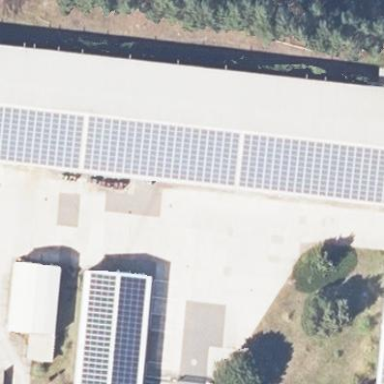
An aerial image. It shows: Building featuring small installation solar photovoltaic panel for electricity generation.